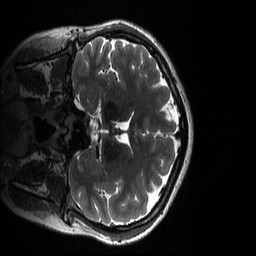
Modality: T2w
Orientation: coronal
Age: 28
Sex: female